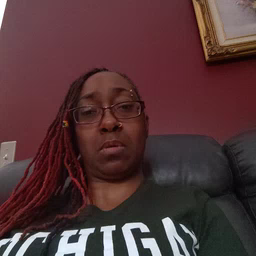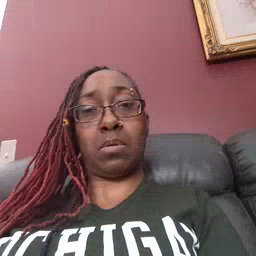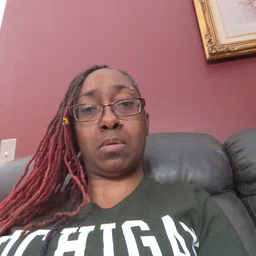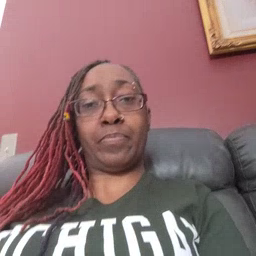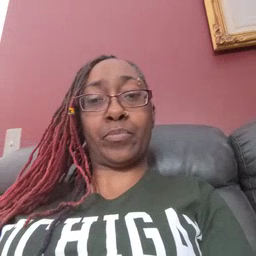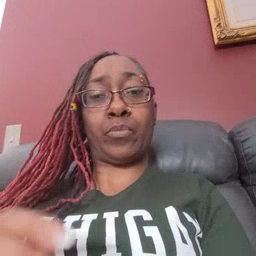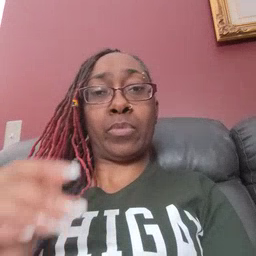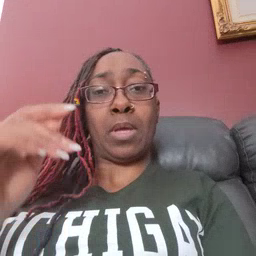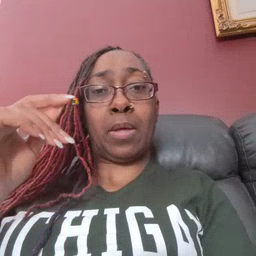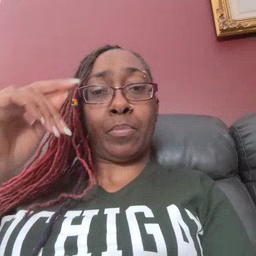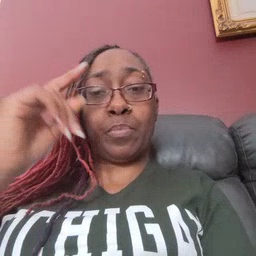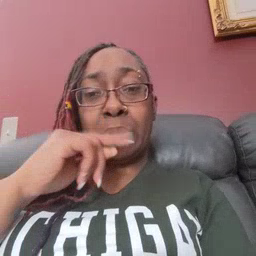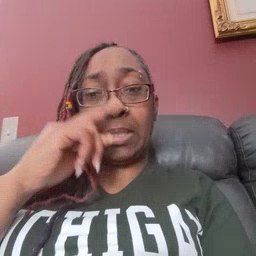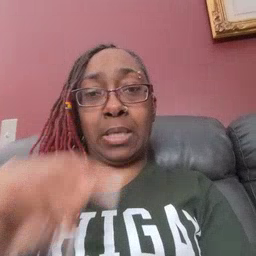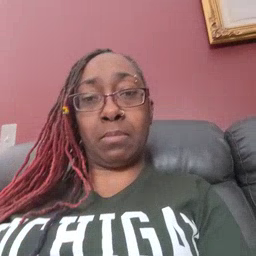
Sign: pretend